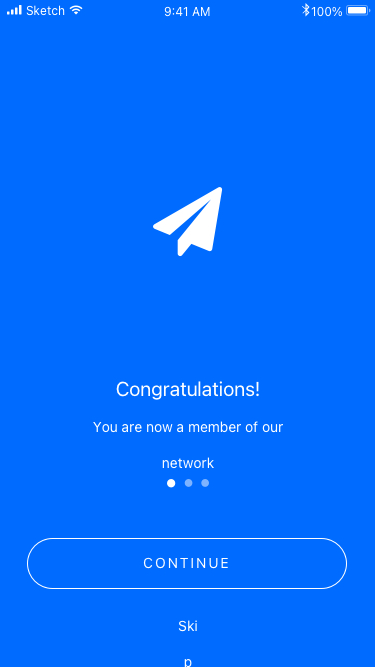
Text in this UI design:
Skip
CONTINUE
Congratulations!
You are now a member of our network